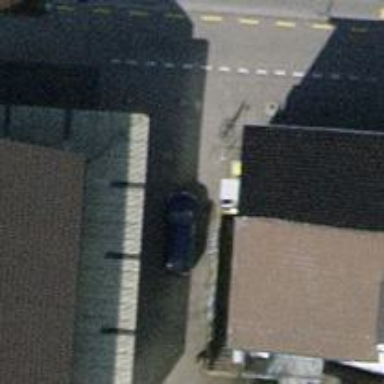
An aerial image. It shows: Post box.